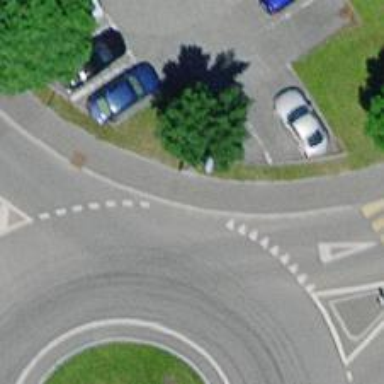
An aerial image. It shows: Sidewalk.